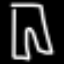
Label: pants